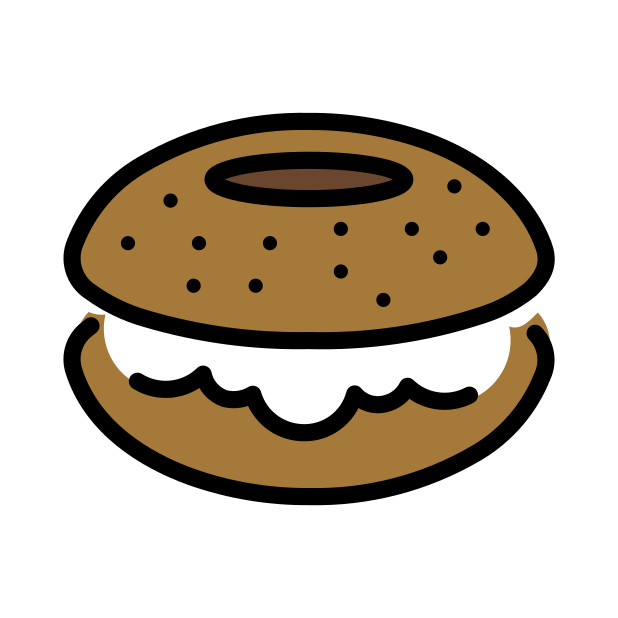
Emoji: 🥯
Name: bagel
Unicode: 0x1f96f